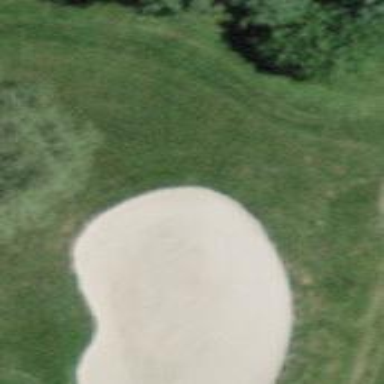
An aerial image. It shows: Sand golf bunker with sandy surface.